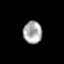
Tissue: skin
Cell type: Epithelial cells
Senescence score: 0.2828
Nuclear area (px): 417
Mean DAPI intensity: 168.484